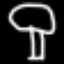
Label: mushroom